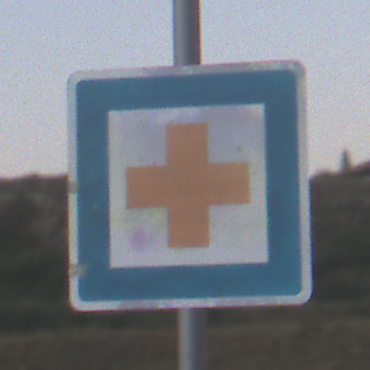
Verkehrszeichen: ErsteHilfe
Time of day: SunriseSunset
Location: Outdoor (RoadRail)
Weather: PartlyCloudy
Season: NotSpecified
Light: Natural